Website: lowes
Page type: review-order
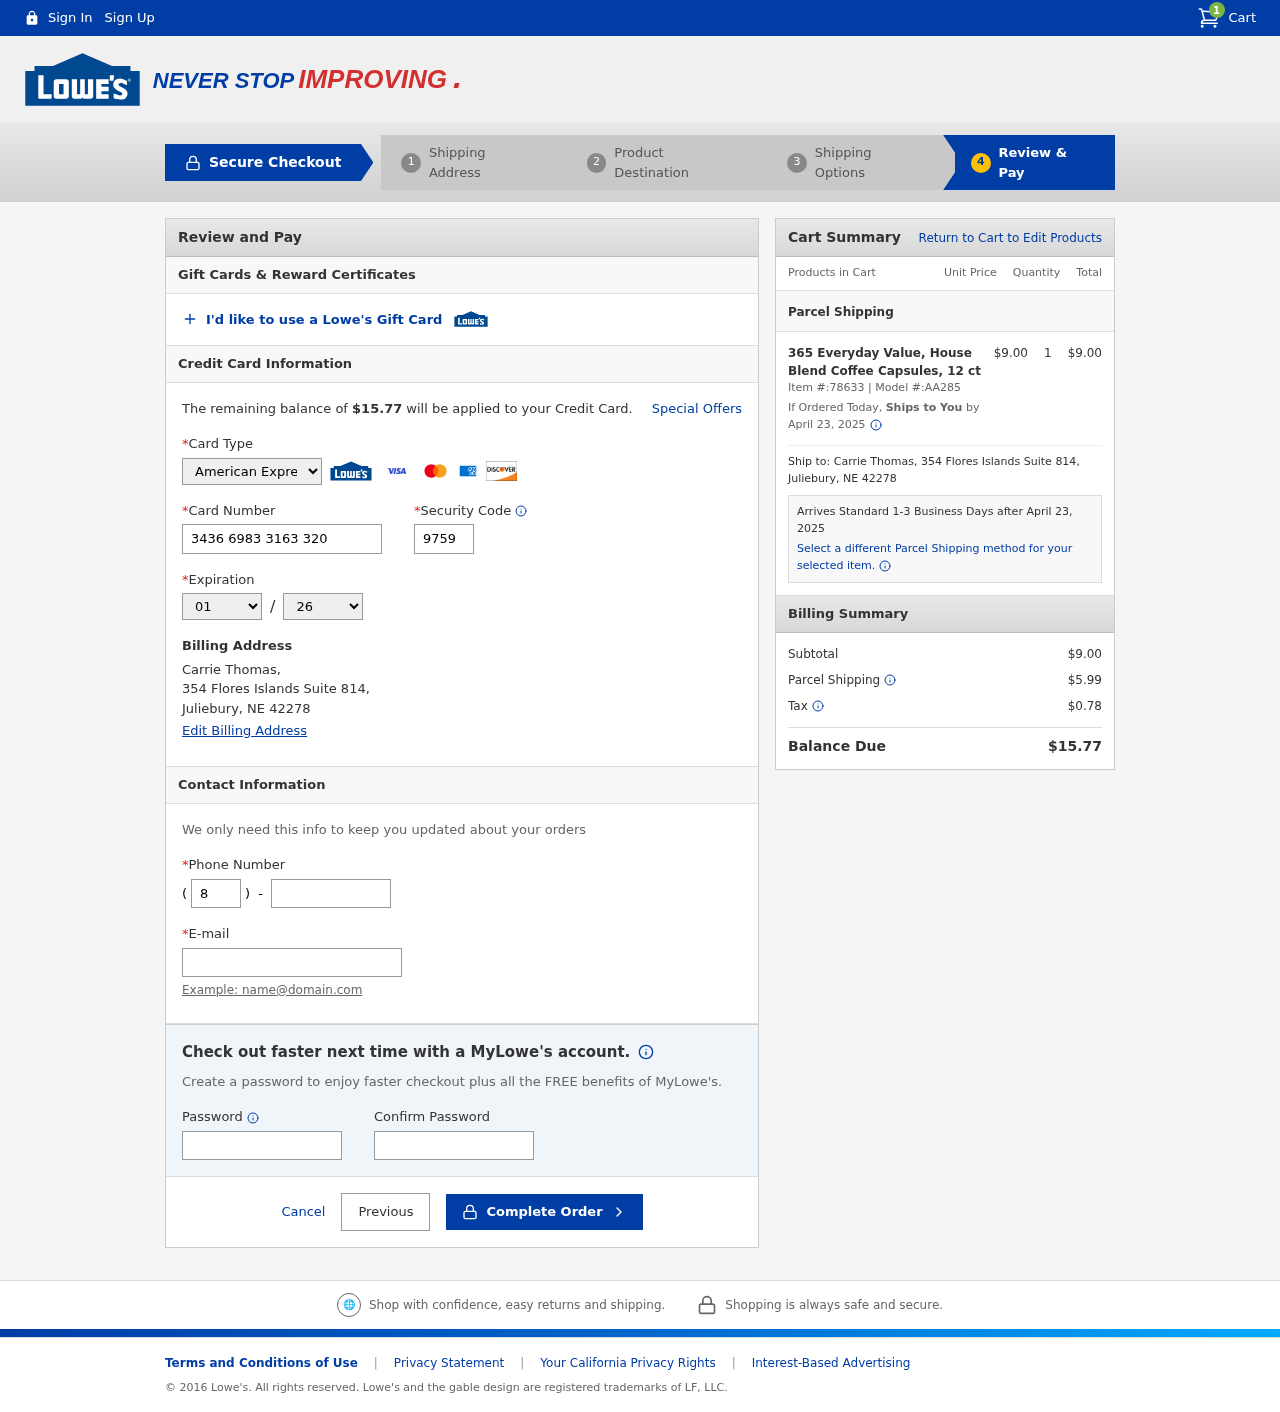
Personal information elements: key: PII_CARD_CVV
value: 9759
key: PII_CARD_EXPIRY_MONTH
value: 01
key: PII_CARD_EXPIRY_YEAR
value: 26
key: PII_CARD_NUMBER
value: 3436 6983 3163 320
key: PII_CARD_TYPE
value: American Express
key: PII_CITY
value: Juliebury
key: PII_EMAIL
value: carriethomas@yahoo.com
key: PII_FULLNAME
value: Carrie Thomas,
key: PII_PHONE
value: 8488240553
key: PII_PHONE_AREA
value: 848
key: PII_POSTCODE
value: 42278
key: PII_STATE_ABBR
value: NE
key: PII_STREET
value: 354 Flores Islands Suite 814
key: PII_STREET
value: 354 Flores Islands Suite 814,
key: PII_FULLNAME2
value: Carrie Thomas
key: PII_POSTCODE_FULL
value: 42278
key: PII_CITY_STATE
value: Juliebury, NE
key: PII_CITY_STATE_ZIP
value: Juliebury, NE 42278
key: PII_POSTCODE_NUMERIC
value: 42278
Product elements: key: PRODUCT1_NAME
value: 365 Everyday Value, House Blend Coffee Capsules, 12 ct
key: PRODUCT1_PRICE
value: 9
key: PRODUCT1_QUANTITY
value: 1
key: PRODUCT1_ITEM_NUMBER
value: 78633
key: PRODUCT1_MODEL_NUMBER
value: AA285
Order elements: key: ORDER_NUM_ITEMS
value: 1
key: ORDER_TOTAL
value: $15.77
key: ORDER_SHIPPING_DATE
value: April 23, 2025
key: ORDER_SUBTOTAL
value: $9.00
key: ORDER_SHIPPING_DATE2
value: April 23, 2025
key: ORDER_SUBTOTAL2
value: $9.00
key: ORDER_SHIPPING_COST
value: $5.99
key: ORDER_TAX
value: $0.78